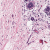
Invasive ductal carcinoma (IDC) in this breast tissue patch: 0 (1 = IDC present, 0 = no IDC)